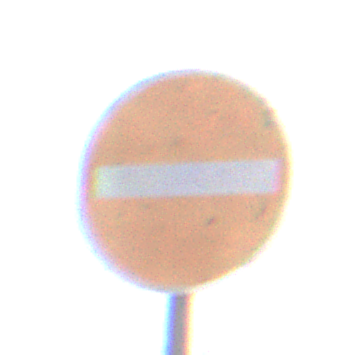
Verkehrszeichen: VerbotDerEinfahrt
Umgebung: Outdoor, Nature
Tageszeit: Midday
Wetter: Overcast
Licht: Natural
Jahreszeit: NotSpecified
Kontrast: LowContrast